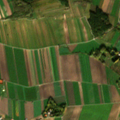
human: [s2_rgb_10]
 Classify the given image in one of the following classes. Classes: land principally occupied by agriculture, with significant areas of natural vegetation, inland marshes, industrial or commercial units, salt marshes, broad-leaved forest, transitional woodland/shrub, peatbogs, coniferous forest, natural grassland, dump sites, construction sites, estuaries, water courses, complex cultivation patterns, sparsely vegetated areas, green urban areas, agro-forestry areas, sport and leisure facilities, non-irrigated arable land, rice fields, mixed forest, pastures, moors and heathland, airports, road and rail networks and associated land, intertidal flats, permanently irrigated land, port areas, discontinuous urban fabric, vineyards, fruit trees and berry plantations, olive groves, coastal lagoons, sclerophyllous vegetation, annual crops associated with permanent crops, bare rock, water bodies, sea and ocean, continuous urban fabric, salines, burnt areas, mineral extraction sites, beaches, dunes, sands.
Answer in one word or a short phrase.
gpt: discontinuous urban fabric, non-irrigated arable land, vineyards, land principally occupied by agriculture, with significant areas of natural vegetation